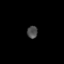
Tissue: lung
Cell type: Epithelial cells
Senescence score: 0.1831
Nuclear area (px): 127
Mean DAPI intensity: 75.701